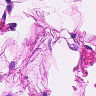
Metastatic tissue present: no